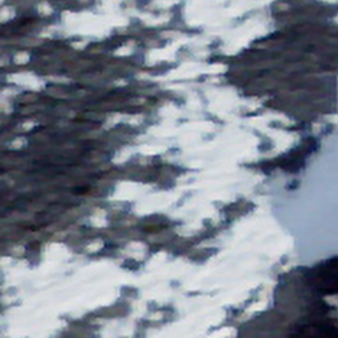
Label: other